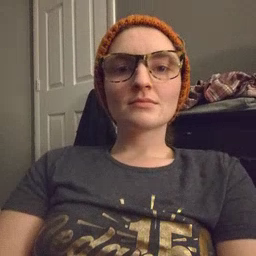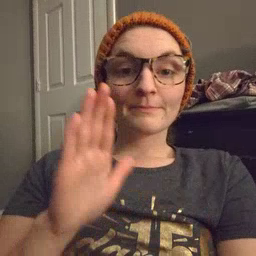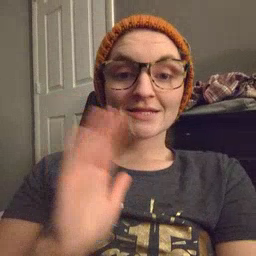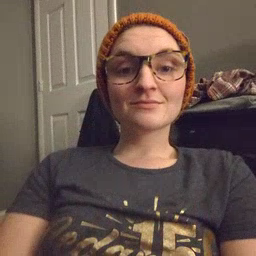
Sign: bye